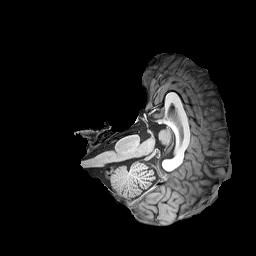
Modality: T1w
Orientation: axial
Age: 31
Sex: male
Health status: healthy